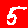
Digit: 5